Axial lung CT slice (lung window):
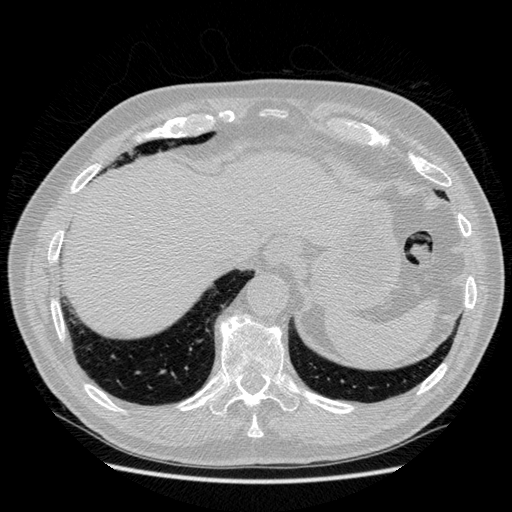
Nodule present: no